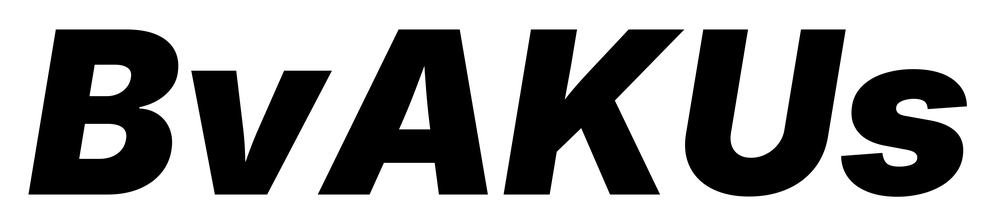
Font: Inter-Italic_Black_Italic